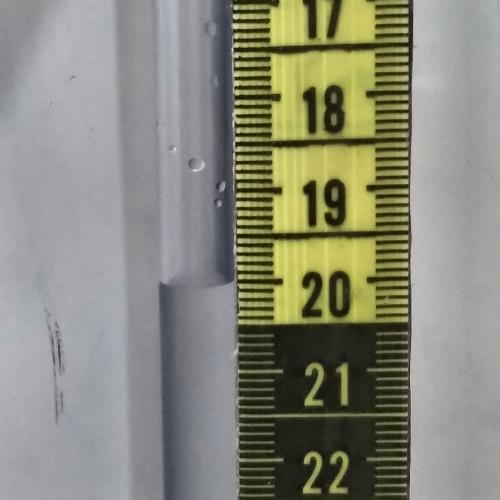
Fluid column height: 20.0 cm